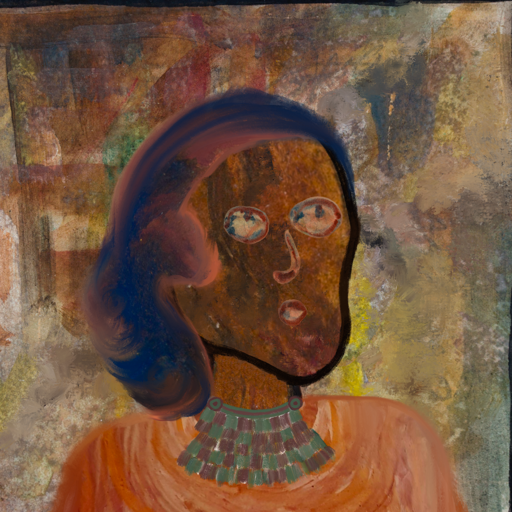
Background: Mosgoul, Head And Neck Side: Mosgoul, Face Side: Orphan, Bust: Pious_Lady, Hair Side: Mother_And_Son_Son, Head Accessory: Blank, Second Necklace: After_Raid, Necklace: Blank, Baby: Blank